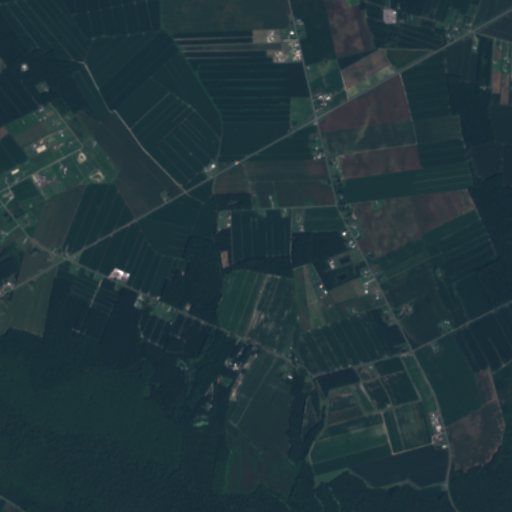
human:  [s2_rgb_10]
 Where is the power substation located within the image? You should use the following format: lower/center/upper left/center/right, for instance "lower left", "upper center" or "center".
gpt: The power substation is located in the upper right of the image.
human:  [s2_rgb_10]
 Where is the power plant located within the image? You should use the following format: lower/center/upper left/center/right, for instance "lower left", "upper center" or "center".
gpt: There is no power plant in the image.